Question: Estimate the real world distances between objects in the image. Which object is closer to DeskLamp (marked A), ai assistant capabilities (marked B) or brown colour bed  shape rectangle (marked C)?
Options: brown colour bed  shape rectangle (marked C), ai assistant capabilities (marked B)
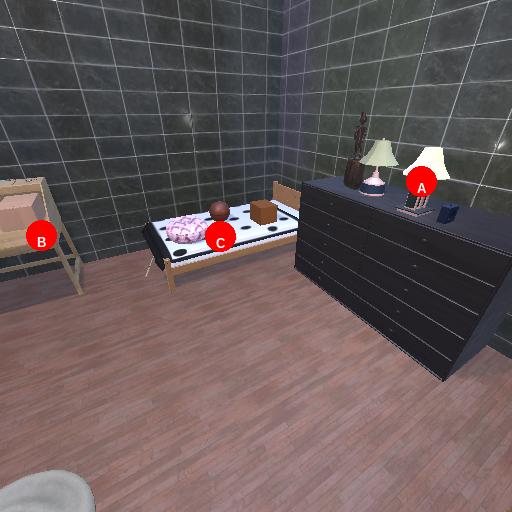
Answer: brown colour bed  shape rectangle (marked C)